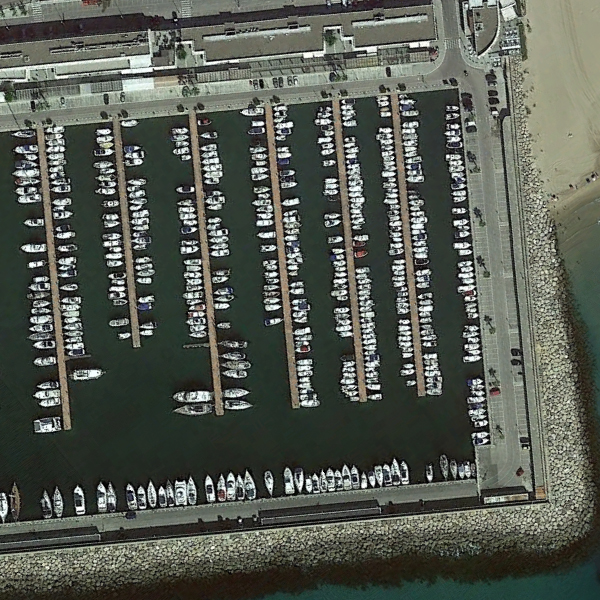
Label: Port